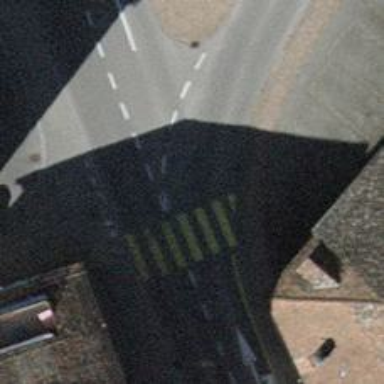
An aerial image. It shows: Secondary road with asphalt surface and sidewalks on both sides.